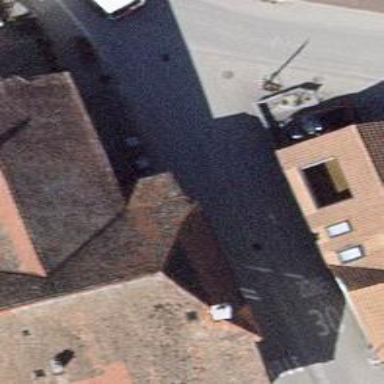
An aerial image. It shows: Restaurant.